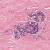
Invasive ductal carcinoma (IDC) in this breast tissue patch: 0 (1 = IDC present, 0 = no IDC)